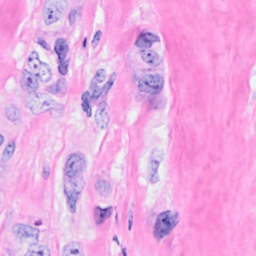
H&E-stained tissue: Breast